Question: In my python shell with white background it looks like this:

As you can see, when there is an error, it's white text on white background. In order to see them, I have to highlight the text. I haven't got any luck finding out what face controls those colors. Anyone has any idea?
Thanks
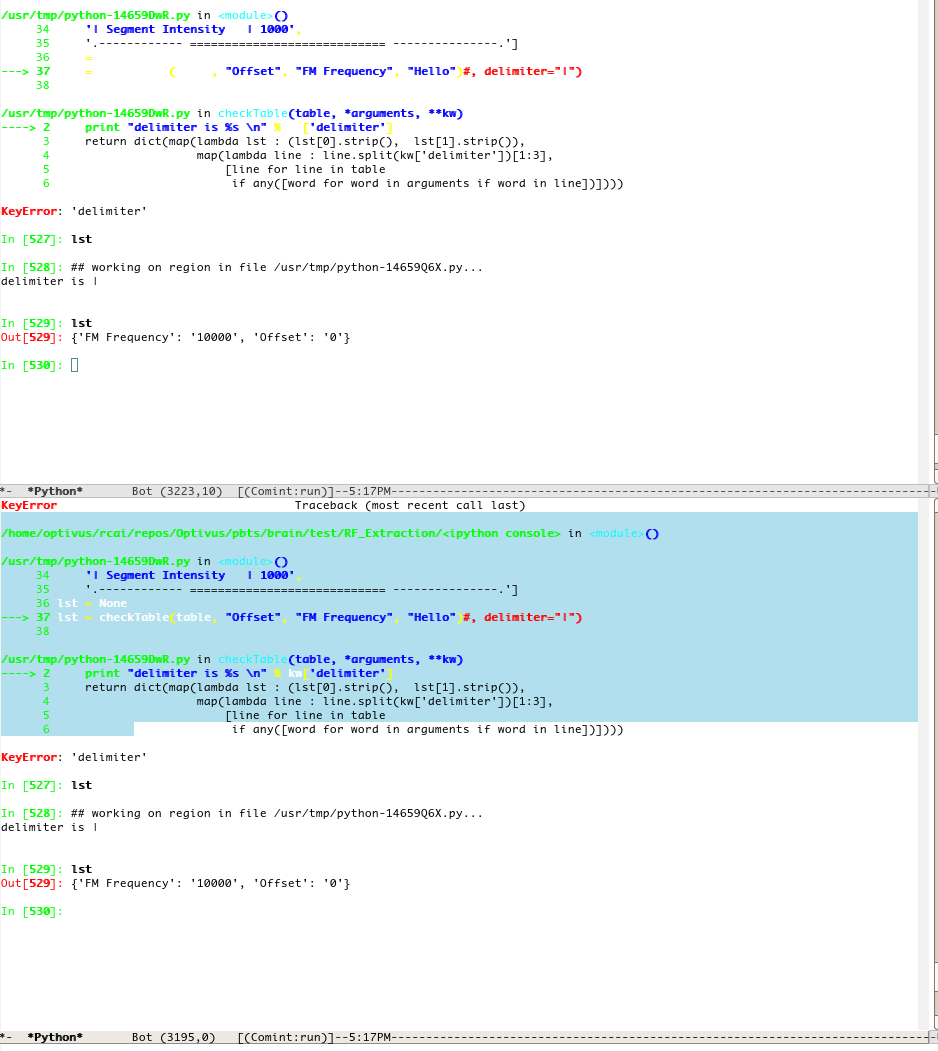
Answer: in '~\.ipython\ipythonrc' there is this section (About a 1/4 away from the top)
'''
# colors - Coloring option for prompts and traceback printouts.
# Currently available schemes: NoColor, Linux, LightBG.
# This option allows coloring the prompts and traceback printouts. This
# requires a terminal which can properly handle color escape sequences. If you
# are having problems with this, use the NoColor scheme (uses no color escapes
# at all).
# The Linux option works well in linux console type environments: dark
# background with light fonts.
# LightBG is similar to Linux but swaps dark/light colors to be more readable
# in light background terminals.
# keep uncommented only the one you want:
colors Linux
#colors LightBG
#colors NoColor
'''